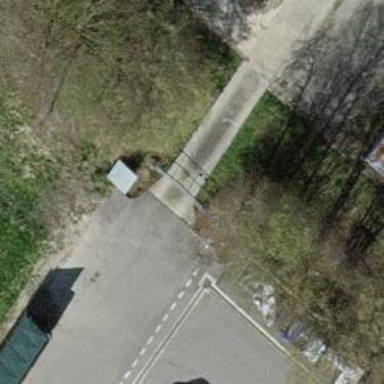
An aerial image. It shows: Gate.